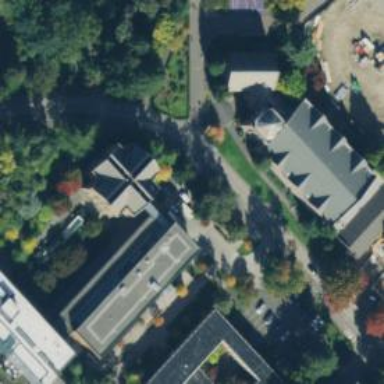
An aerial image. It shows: University building with dark gray roof.